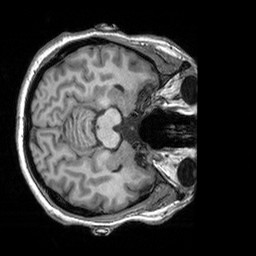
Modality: T1w
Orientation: axial
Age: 34
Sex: female
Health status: healthy
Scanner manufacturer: siemens
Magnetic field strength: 3 T
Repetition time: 2.3 s
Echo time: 0.00303 s